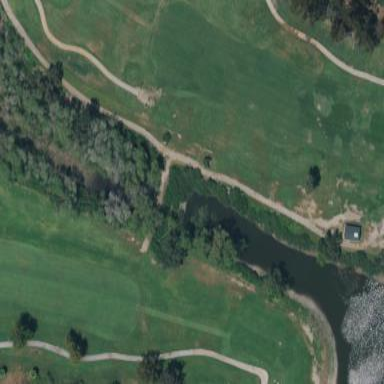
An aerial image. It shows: Water hazard on golf course. The hazard is natural water feature.